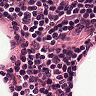
Metastatic tissue present: no